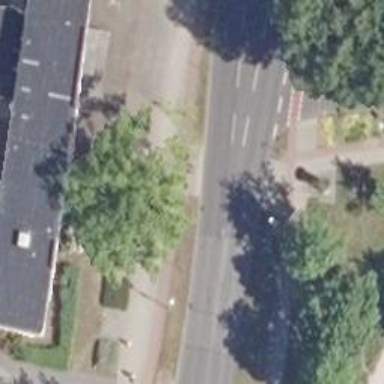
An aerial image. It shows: Tertiary road with separate asphalt sidewalks and cycleway.